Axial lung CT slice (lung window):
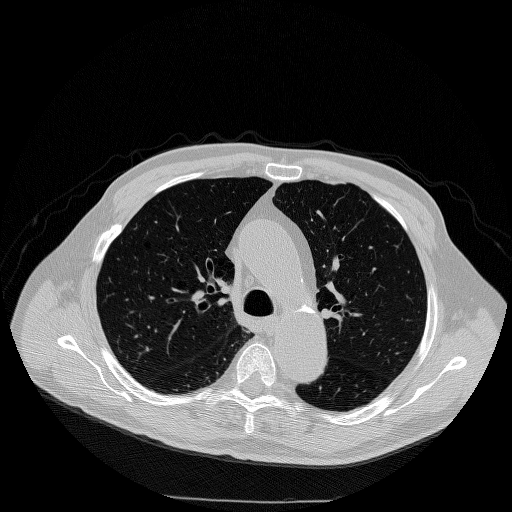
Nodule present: no